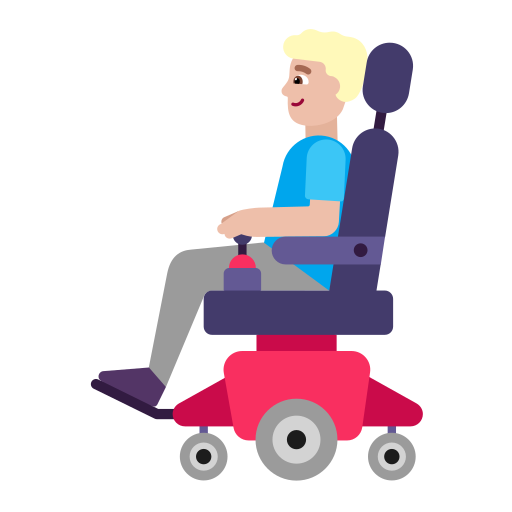
man in motorized wheelchair flat  light